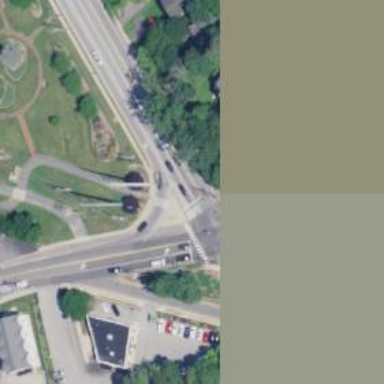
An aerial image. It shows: Marked road crossing.